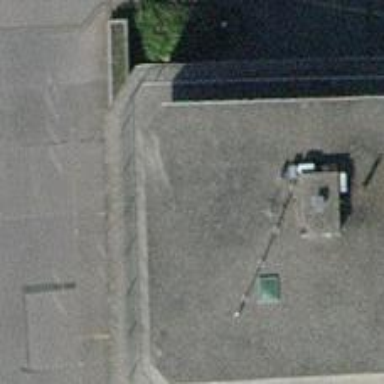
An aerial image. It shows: Commercial building.